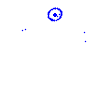
Particle: proton